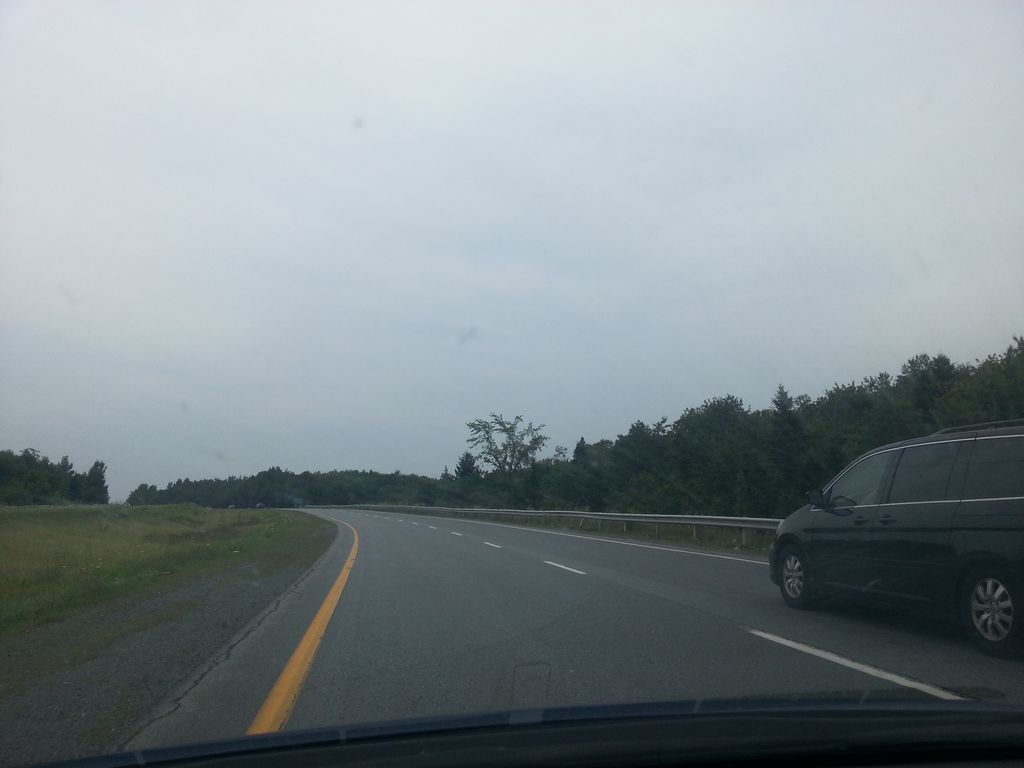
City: halifax